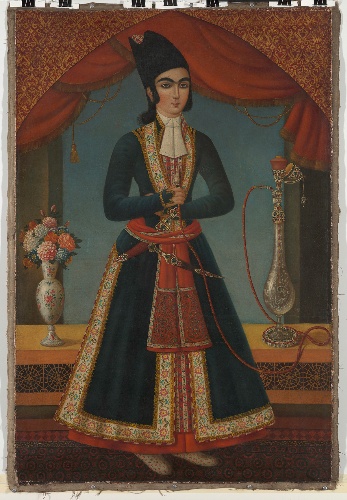
Title: Portrait of a Prince (Possibly Mohammad Mirza)
Date: ca. 1820
Object type: Painting
Classification: Paintings
Medium: Oil on canvas
Dimensions: H. 47 3/16 in. (119.9 cm)
W. 31 1/2 in. (80 cm)
Department: Islamic Art
Credit line: Purchase, 2017 and 2018 NoRuz at The Met Benefits, 2019
Accession year: 1999
Repository: Metropolitan Museum of Art, New York, NY
Tags: Princes|Portraits|Men|Hookah